Question: There are many tools and SDKs which layout a graph. ogdf, GraphViz, mxGraph, yEd...

One of useful layouts is "Hierarchical Layout". But there is no pure algorithm or pseudo code to describe it. Even, There is not a clear definition of this type of layout. Is anyone know about the algorithm?
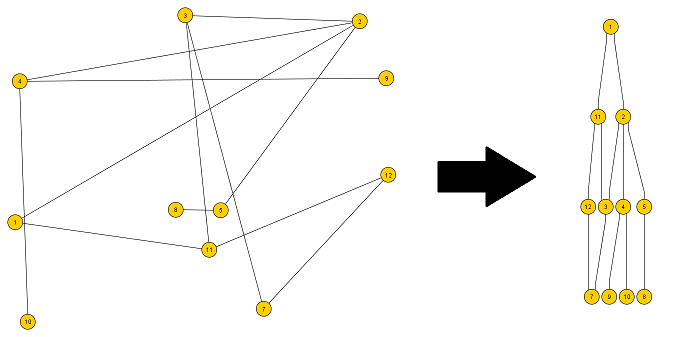
Answer: <URL>
<URL>
Simple hierarchical layout algorithm is visualisation of the ASAP sheduling algorithm (check this lecture<URL>, so it'd be better to read it, on my view.
BTW your picture is not fully correct - the proposed visualisation is only one of the possible ones.
Imagine, that you have list of node and you know dependence between them.
Node list
'''
node4
node2
node5
node1
node3
node6
'''
Dependency list
'''
node1 -> node2
node2 -> node4
node3 -> node5
node1 -> node3
node3 -> node6
'''
- - - And the same thing for the layer#2 and etc.
Finally, you'll get:'''
node1
/ node2 node3
/ / node4 node5 node6
'''
This will work only for non-cyclic directed graphs. For the undirected ones you should modify the algorithm a bit (take random node as root), but the main idea, I think, is understandable.